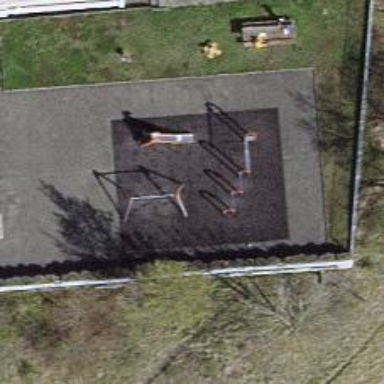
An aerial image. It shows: Playground area for leisure land.